Chest X-ray. View position: PA
Patient age: 57
Patient sex: F
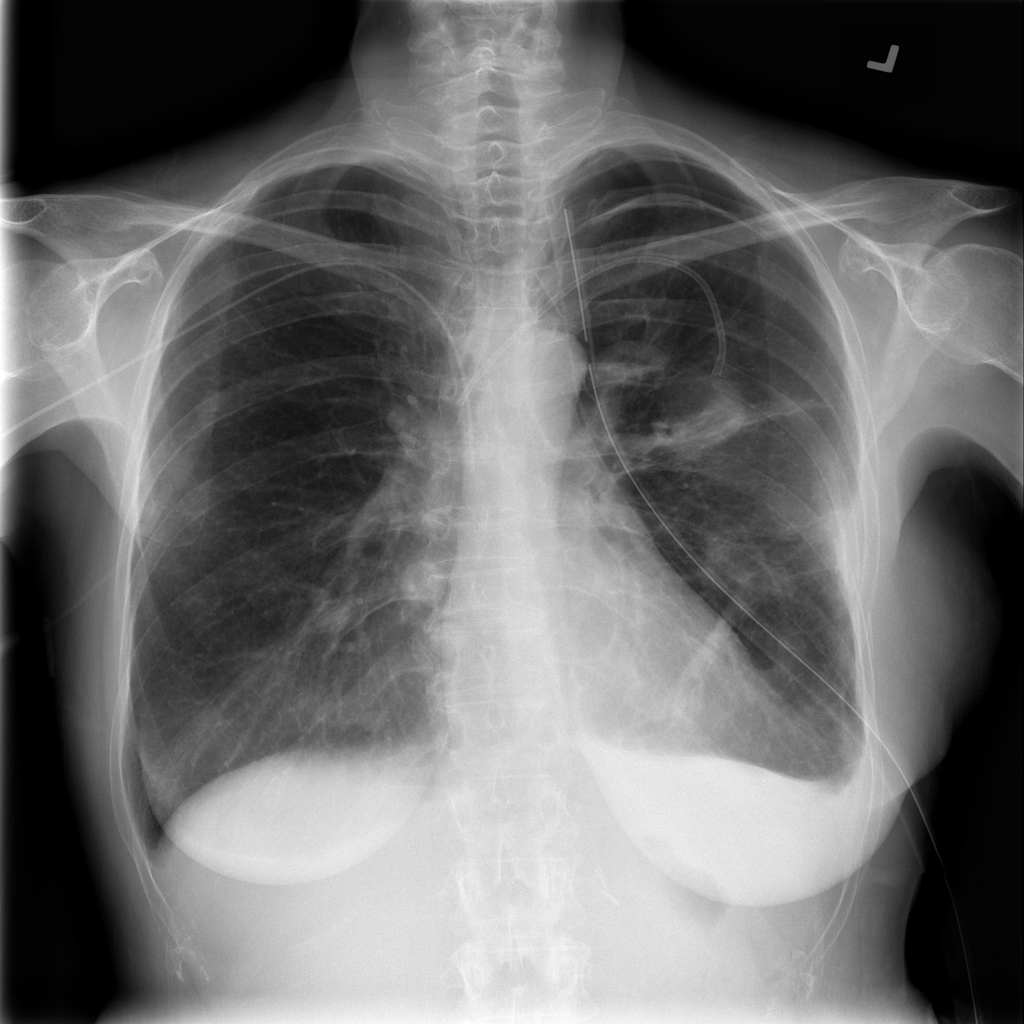
Finding: Pneumothorax